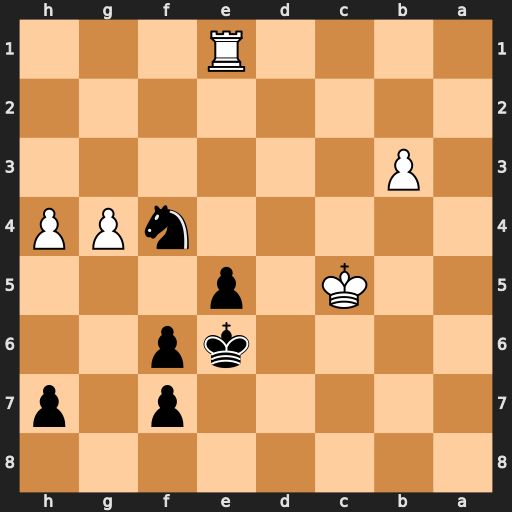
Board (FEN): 8/5p1p/4kp2/2K1p3/5nPP/1P6/8/4R3
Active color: b
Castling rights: -
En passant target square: -
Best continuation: Nd3+ Kc4 Nxe1